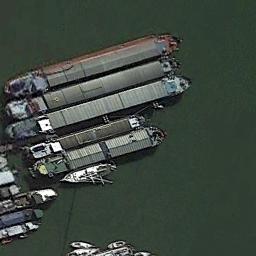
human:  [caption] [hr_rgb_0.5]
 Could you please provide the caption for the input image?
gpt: There are many ships of different sizes at sea .

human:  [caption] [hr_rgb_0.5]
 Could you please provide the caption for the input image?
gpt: Some ships of different sizes and colors are docked at the dock and the water is dark green .

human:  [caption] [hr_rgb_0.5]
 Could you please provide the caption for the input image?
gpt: Dozens of ships docked neatly on the green sea .

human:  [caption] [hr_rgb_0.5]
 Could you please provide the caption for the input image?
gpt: There are many ships in the green water .

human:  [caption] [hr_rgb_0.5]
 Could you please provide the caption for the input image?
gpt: There are some ships side by side .